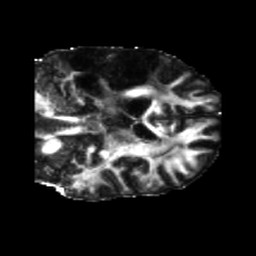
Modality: FA
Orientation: coronal
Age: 58
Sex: male
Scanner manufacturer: siemens
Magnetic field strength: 3 T
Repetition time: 5.25 s
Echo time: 0.08 s